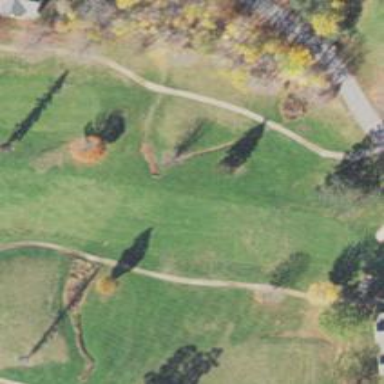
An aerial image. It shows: View of golf hole.